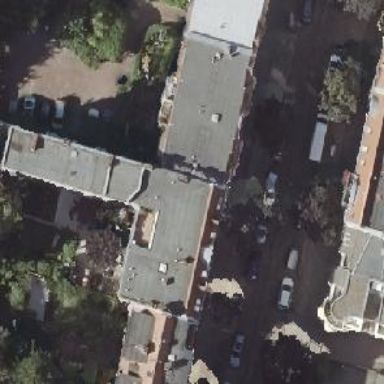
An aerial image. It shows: Residential building with white double saltbox roof shape.